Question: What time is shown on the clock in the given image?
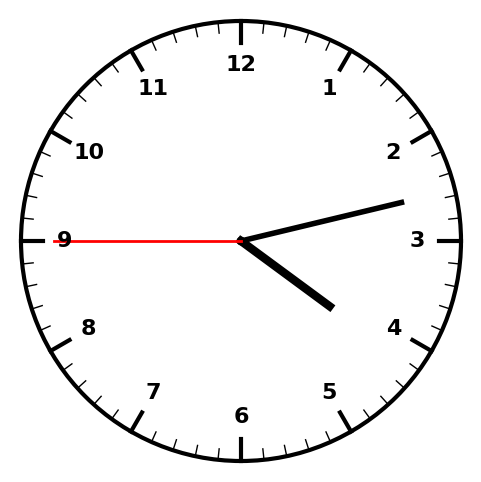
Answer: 04:12:45